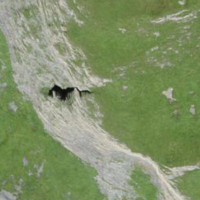
EUNIS habitat code: 26
Species observed at this site:
Hieracium villosum